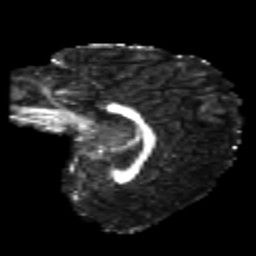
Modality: FA
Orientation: sagittal
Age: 23
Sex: male
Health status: healthy
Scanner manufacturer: philips
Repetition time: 7.474 s
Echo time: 0.08753 s